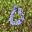
Label: 0